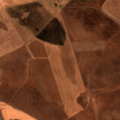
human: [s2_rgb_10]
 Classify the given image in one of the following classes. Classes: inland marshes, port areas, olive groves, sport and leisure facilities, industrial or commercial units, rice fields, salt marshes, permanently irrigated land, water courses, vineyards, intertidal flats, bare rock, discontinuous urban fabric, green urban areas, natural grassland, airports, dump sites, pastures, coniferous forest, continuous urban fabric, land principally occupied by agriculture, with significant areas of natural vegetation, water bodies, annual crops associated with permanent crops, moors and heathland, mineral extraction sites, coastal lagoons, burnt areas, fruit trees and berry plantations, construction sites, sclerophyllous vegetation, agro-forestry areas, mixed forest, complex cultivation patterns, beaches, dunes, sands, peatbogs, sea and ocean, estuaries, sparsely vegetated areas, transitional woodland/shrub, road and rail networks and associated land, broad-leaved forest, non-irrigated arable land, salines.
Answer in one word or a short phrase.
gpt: non-irrigated arable land, transitional woodland/shrub